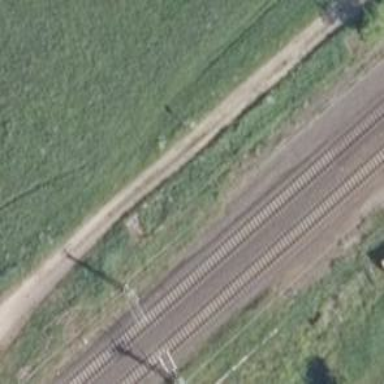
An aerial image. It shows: Abandoned railway with electrified contact lines.